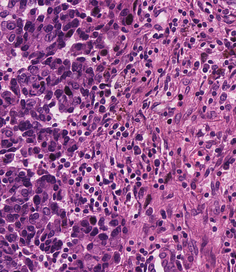
Tumor epithelial tissue: yes
Tumor-associated stroma tissue: yes
Normal tissue: no